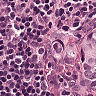
Metastatic tissue present: yes